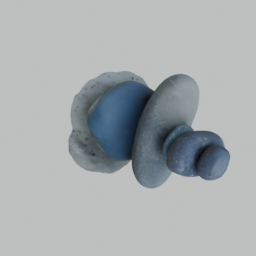
Label: nature